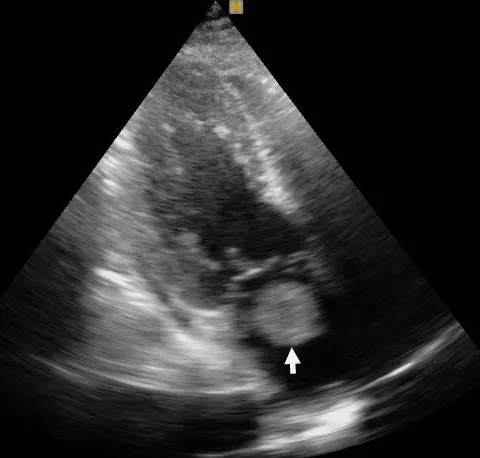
Echocardiography: left atrium myxoma.
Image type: radiology (ultrasound)